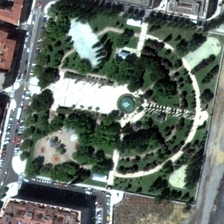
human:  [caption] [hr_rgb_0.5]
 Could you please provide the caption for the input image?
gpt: several buildings are around a square with many green trees .

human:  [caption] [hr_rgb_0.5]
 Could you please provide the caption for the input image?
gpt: several buildings are around a square with many green trees .

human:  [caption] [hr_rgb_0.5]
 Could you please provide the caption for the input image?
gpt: several buildings are around a square with many green trees .

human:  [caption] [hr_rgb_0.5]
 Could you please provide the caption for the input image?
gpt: several buildings are around a square with many green trees .

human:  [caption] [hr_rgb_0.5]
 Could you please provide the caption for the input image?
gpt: several buildings are around a square with many green trees .